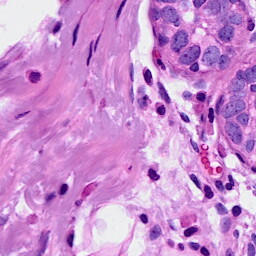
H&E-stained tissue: Breast